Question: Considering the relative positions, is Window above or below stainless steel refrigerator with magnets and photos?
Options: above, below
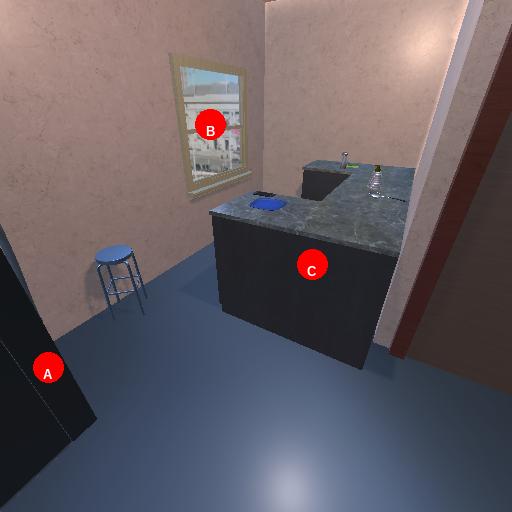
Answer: above